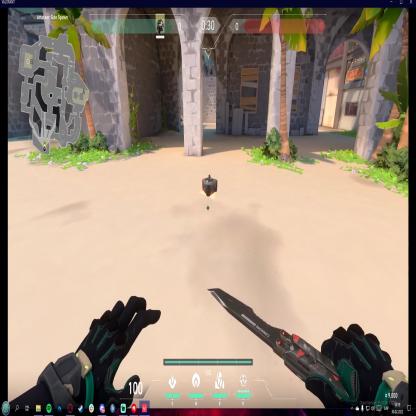
Label: dropped spike